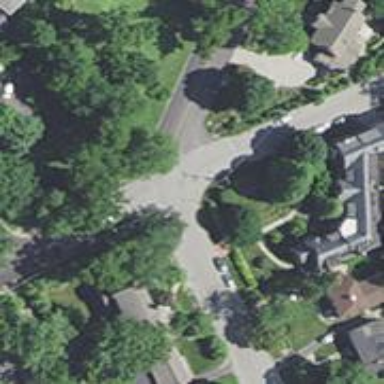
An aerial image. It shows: Residential road with shared cycleway.